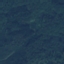
Label: Forest